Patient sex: M
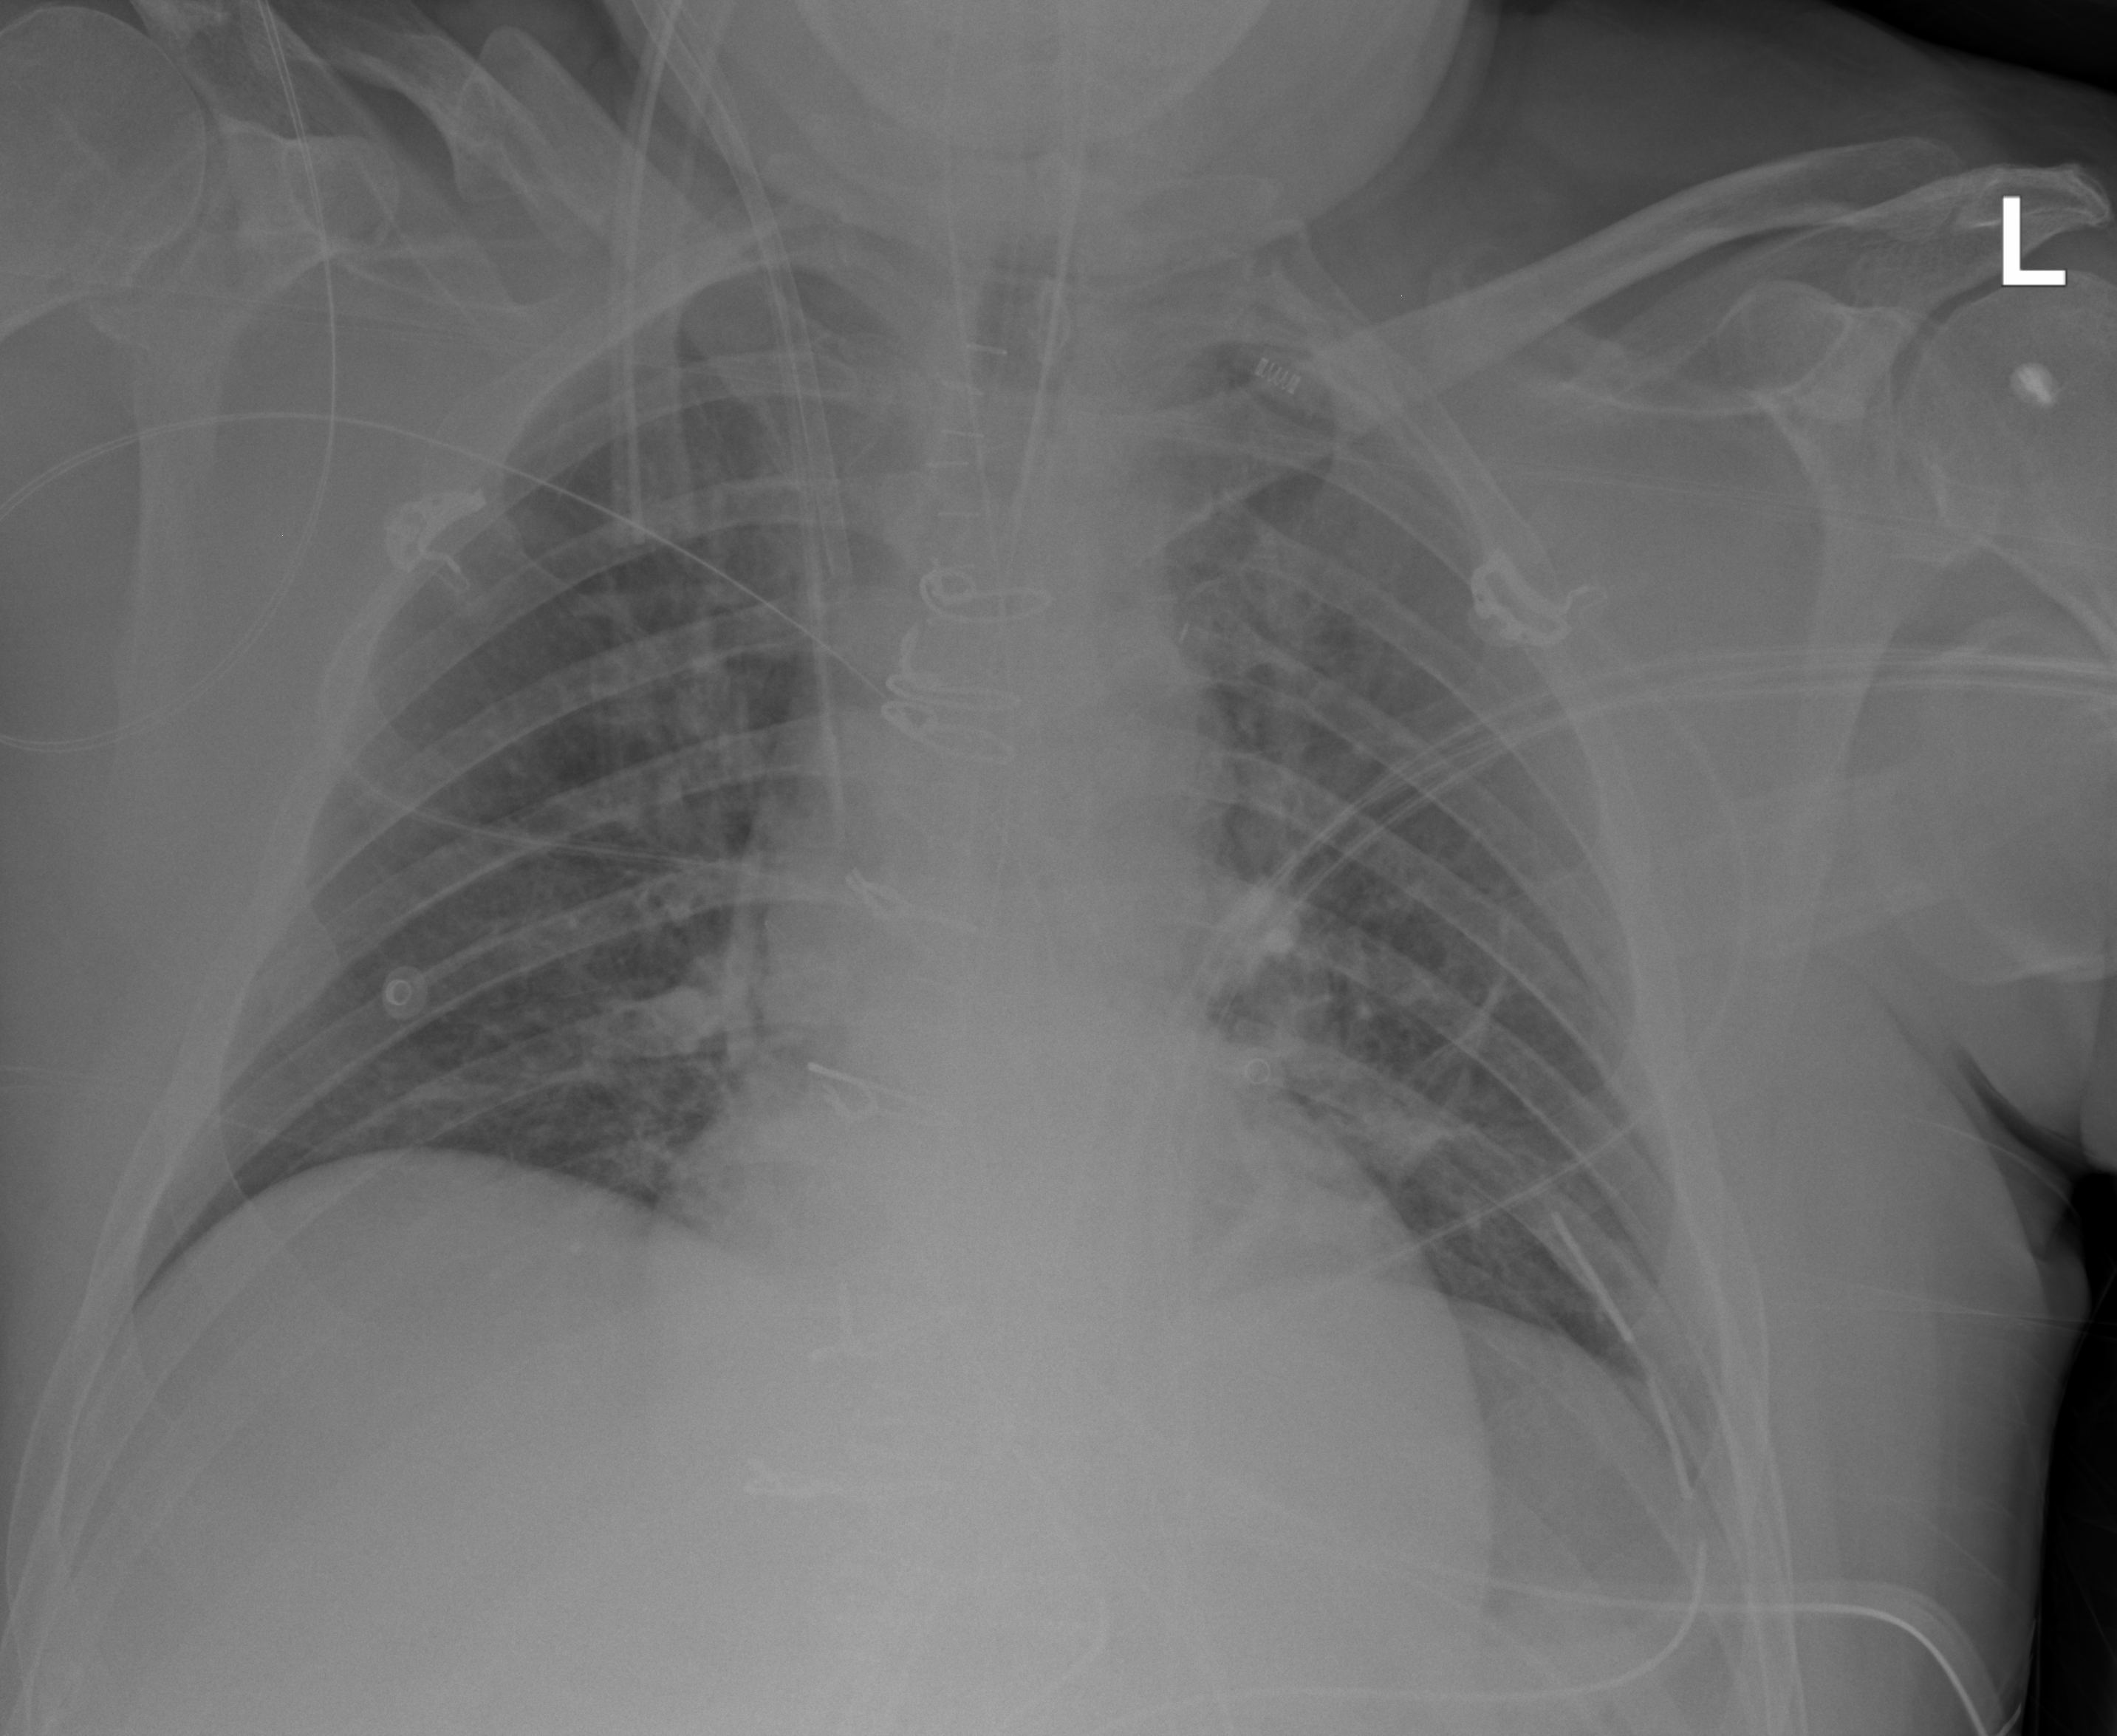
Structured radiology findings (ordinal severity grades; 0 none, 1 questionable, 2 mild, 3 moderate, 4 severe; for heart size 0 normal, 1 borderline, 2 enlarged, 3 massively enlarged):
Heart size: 0
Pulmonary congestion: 2
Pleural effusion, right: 0
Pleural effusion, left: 0
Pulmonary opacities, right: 0
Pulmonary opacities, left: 0
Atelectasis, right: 0
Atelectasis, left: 0